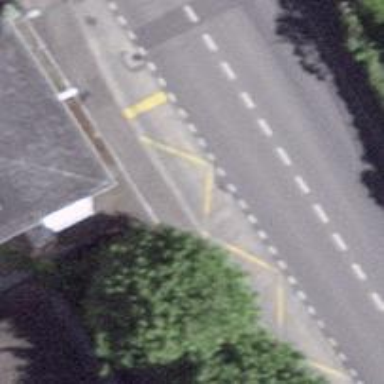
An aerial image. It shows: Bus stop along the road.